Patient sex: M
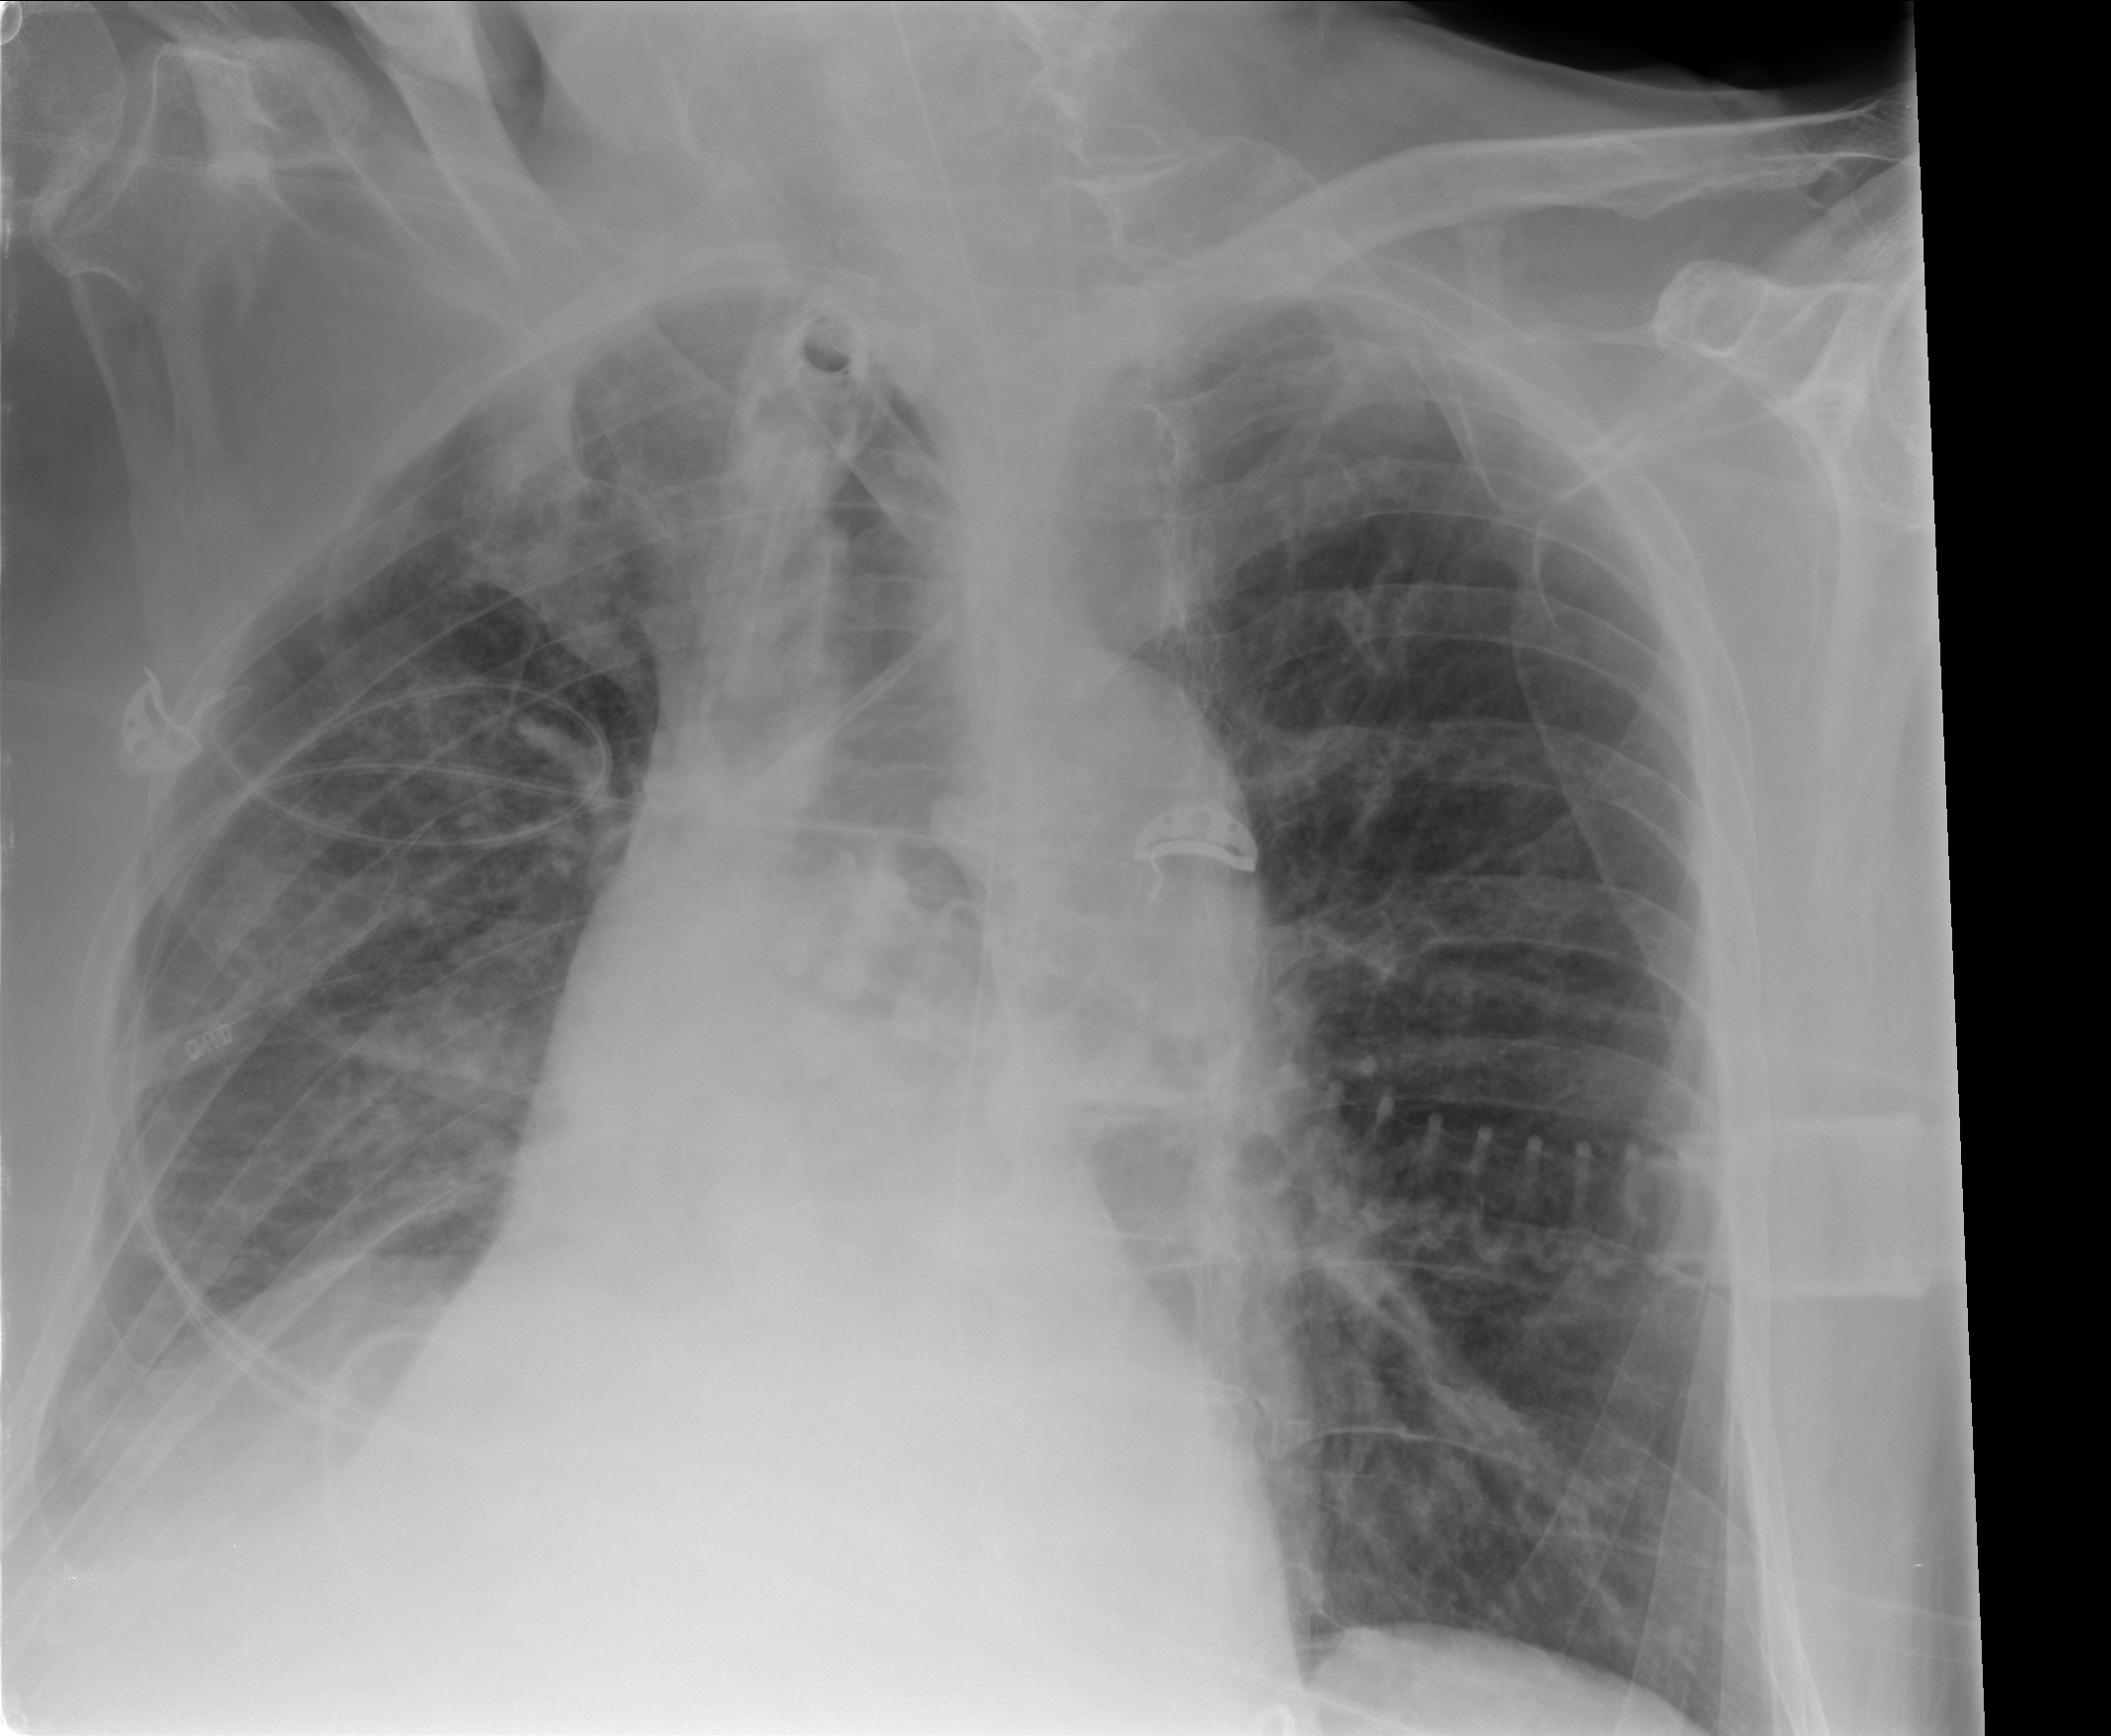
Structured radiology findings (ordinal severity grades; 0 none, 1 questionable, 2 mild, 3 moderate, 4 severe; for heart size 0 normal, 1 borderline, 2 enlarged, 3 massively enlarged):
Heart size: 0
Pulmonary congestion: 2
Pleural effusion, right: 2
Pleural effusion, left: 0
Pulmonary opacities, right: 3
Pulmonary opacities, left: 0
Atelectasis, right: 2
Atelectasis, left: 2